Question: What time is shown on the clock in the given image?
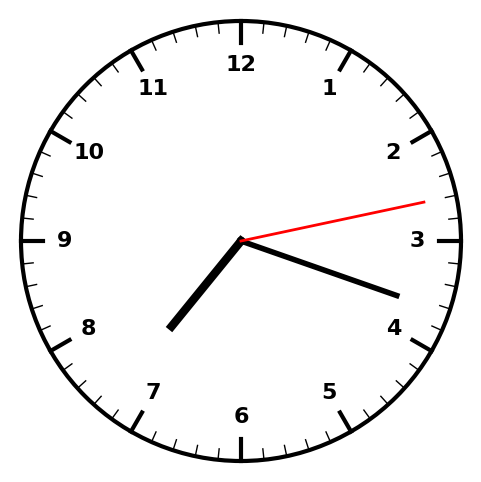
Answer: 07:18:13